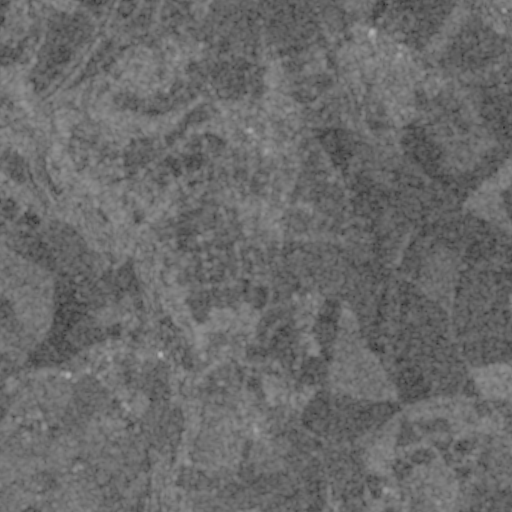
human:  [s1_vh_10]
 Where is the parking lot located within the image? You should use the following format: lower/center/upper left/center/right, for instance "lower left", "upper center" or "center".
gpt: The parking lot is located in the upper right of the image.
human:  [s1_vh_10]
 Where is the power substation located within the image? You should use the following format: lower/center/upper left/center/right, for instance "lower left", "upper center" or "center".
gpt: The power substation is located in the upper right of the image.
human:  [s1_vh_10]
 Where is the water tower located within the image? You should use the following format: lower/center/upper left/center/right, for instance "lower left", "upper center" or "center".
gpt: The water tower is located in the upper right of the image.
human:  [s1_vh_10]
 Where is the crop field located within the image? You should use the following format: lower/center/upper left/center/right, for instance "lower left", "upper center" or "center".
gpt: There is no crop field in the image.

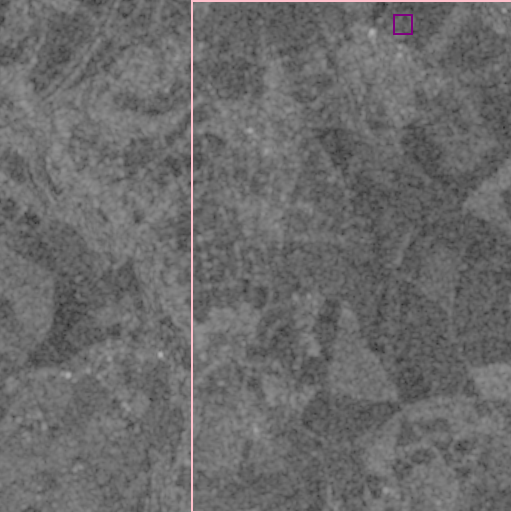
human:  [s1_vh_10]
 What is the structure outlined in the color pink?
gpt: The structure outlined in pink is a crop field.
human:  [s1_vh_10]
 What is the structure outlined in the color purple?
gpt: The structure outlined in purple is a park.
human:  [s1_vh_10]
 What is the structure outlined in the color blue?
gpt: There is no blue outline.